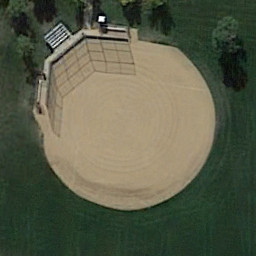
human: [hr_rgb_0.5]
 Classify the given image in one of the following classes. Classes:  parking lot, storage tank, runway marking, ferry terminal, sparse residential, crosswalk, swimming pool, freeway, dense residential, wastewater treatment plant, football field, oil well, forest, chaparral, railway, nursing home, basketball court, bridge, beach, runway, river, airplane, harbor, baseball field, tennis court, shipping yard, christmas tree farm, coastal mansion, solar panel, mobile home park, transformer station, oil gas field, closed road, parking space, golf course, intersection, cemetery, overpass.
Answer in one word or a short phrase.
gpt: baseball field